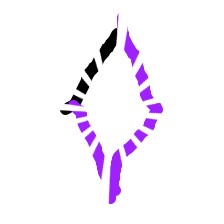
Shape: rhombus